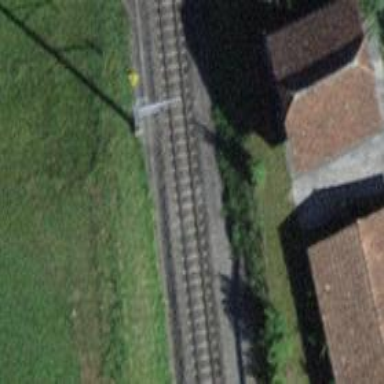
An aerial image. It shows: Narrow-gauge railway with 1 track. The tracks are electrified with contact line.